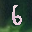
Label: 6